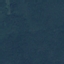
Land use / land cover: Forest